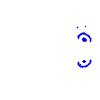
Particle: kaon